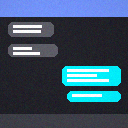
Screen state: on